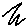
Label: zigzag